Field crop: maize
Growth stage: 2
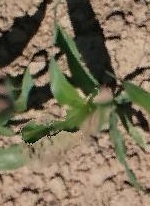
Species: maize